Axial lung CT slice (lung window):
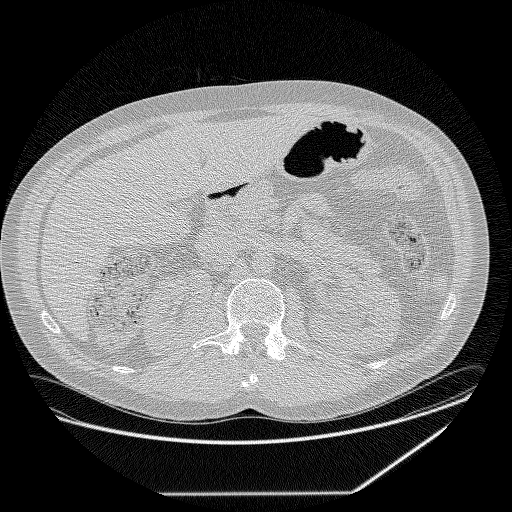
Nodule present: no